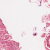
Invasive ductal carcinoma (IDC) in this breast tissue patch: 0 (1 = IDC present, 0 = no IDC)